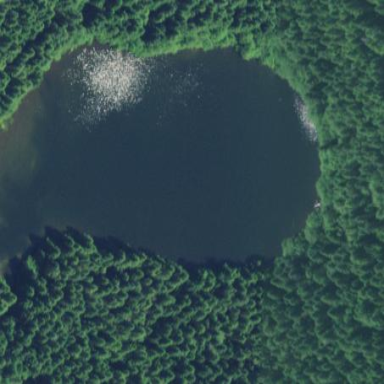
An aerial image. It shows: Beautiful lake surrounded by nature.